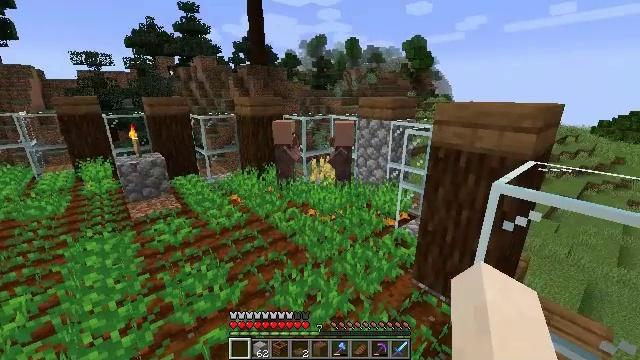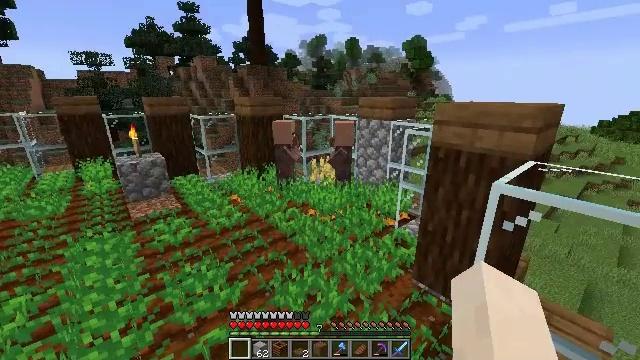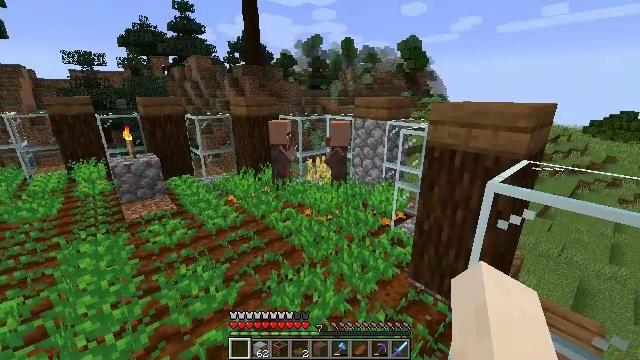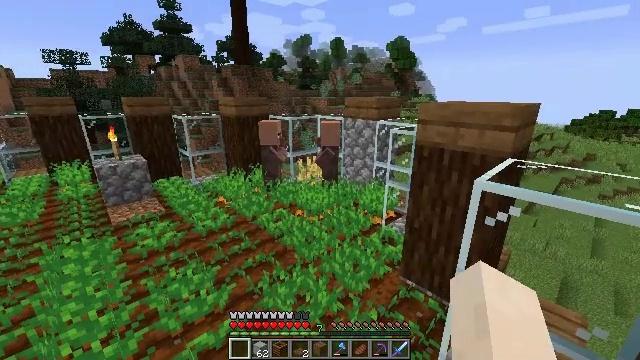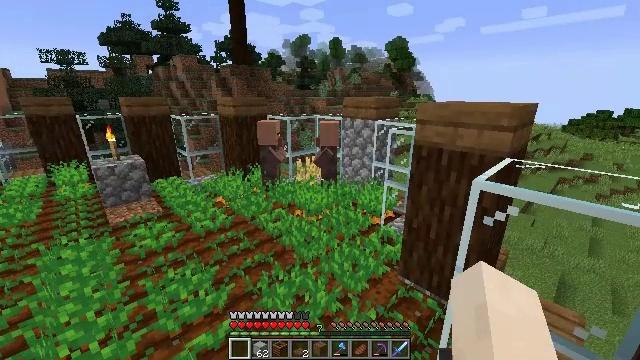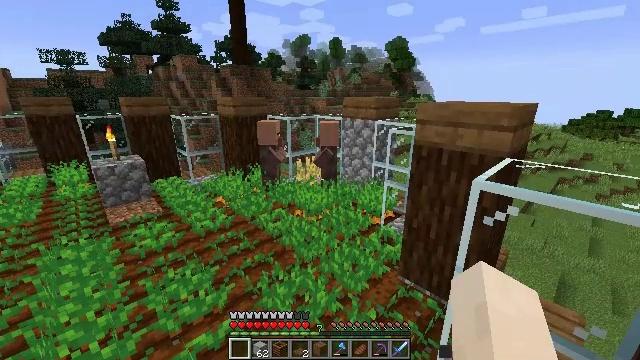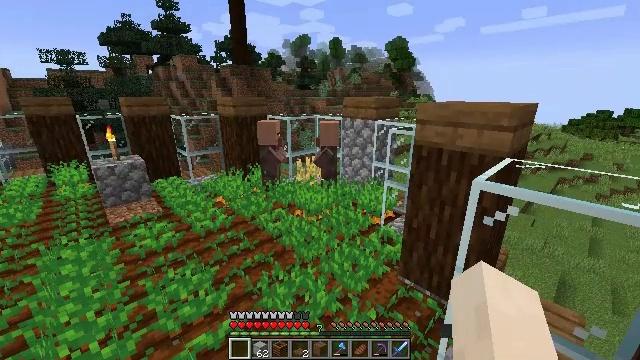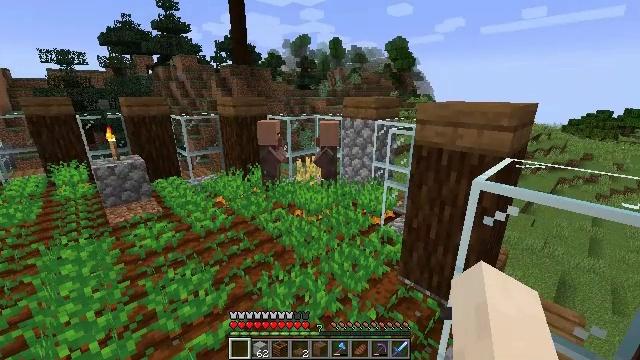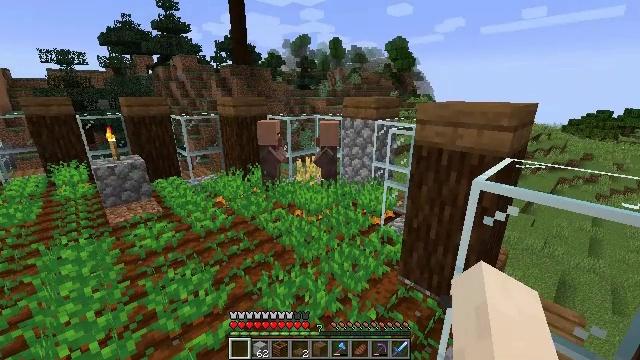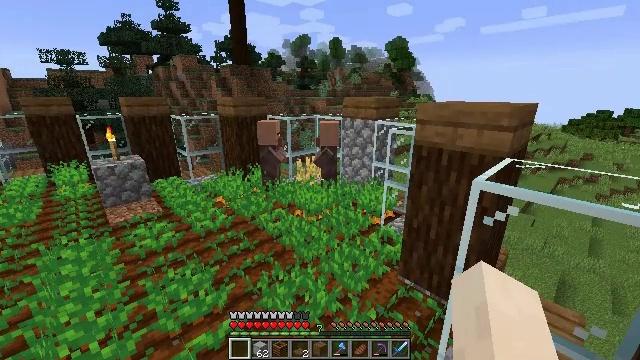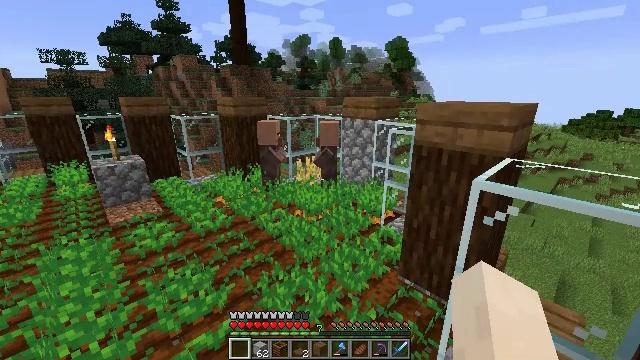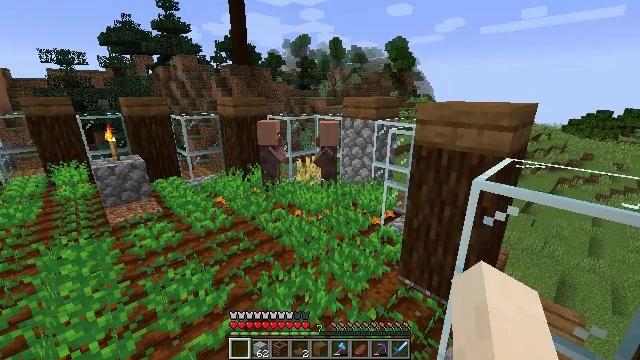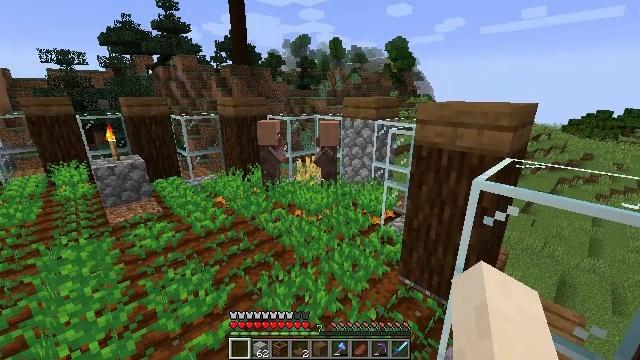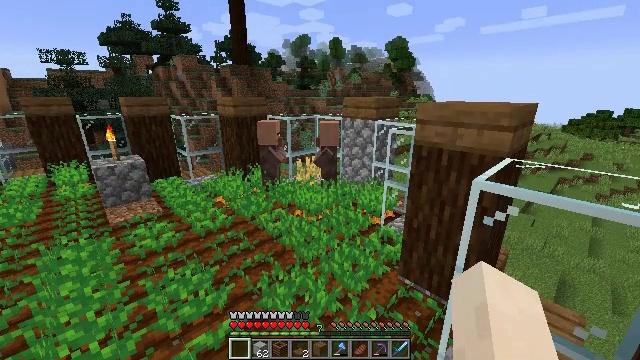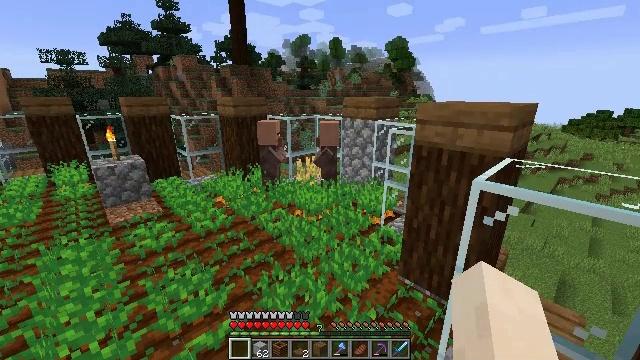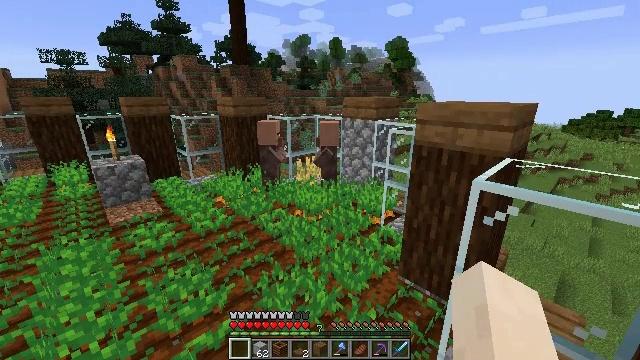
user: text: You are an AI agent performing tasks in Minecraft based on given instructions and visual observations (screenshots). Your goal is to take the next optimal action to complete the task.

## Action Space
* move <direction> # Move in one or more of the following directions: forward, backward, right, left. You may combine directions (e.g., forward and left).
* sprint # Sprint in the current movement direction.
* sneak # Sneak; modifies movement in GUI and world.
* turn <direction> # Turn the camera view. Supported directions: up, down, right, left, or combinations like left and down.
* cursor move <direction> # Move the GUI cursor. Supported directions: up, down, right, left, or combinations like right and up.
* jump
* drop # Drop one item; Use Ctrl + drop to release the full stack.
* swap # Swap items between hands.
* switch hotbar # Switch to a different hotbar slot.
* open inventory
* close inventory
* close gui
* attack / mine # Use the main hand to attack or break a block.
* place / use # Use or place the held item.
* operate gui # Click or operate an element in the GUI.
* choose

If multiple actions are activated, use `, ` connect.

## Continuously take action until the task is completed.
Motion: motion action
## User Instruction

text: Collect carrots by breaking the crop.
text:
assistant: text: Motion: no_op
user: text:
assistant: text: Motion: no_op
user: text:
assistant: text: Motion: turn right
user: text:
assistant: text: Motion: no_op
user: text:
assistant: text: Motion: no_op
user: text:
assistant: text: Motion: no_op
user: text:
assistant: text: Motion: no_op
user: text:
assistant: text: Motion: no_op
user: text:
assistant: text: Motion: no_op
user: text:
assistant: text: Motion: no_op
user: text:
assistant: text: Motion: no_op
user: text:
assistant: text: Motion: no_op
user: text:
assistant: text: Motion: no_op
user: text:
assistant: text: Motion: no_op
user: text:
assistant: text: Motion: no_op
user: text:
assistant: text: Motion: no_op
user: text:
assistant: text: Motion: no_op
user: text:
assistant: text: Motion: no_op
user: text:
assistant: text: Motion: no_op
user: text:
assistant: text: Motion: no_op
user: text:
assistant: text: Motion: no_op
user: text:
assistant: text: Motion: no_op
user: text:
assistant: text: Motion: no_op
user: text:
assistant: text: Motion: no_op
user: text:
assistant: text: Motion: no_op
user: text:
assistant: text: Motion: no_op
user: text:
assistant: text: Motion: no_op
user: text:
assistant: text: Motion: no_op
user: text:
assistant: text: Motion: no_op
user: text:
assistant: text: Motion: no_op